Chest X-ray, AP view. Patient: 35 years old, sex M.
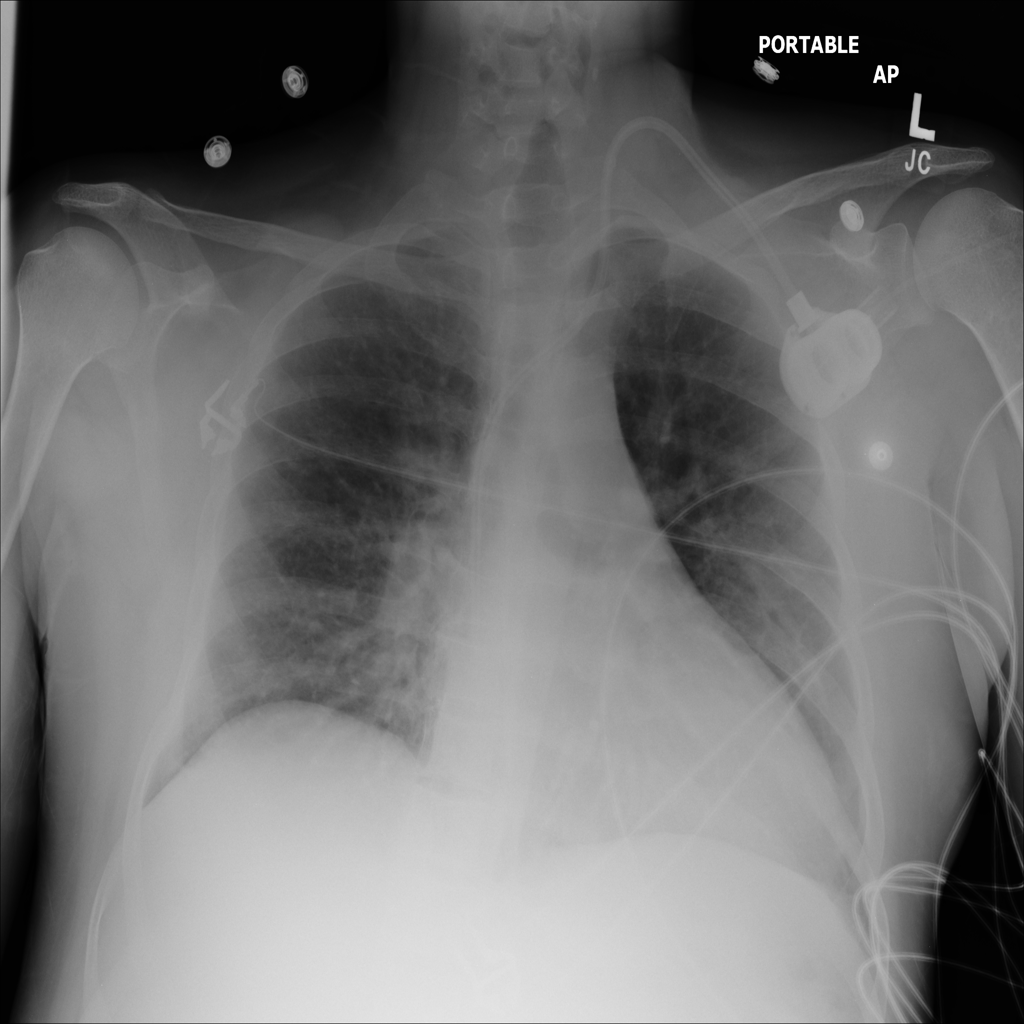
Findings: No Finding